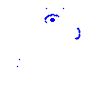
Particle: pion